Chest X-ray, PA view. Patient: 31 years old, sex M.
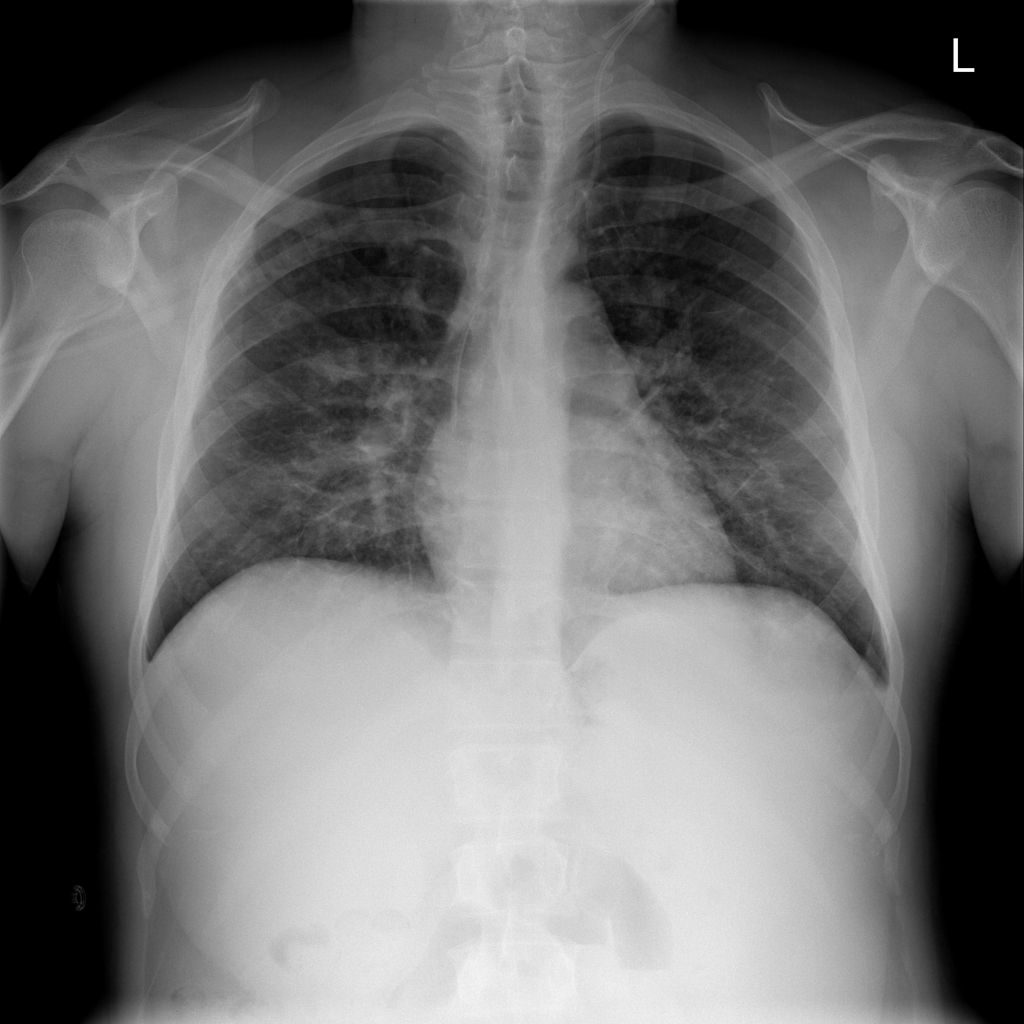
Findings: Infiltration